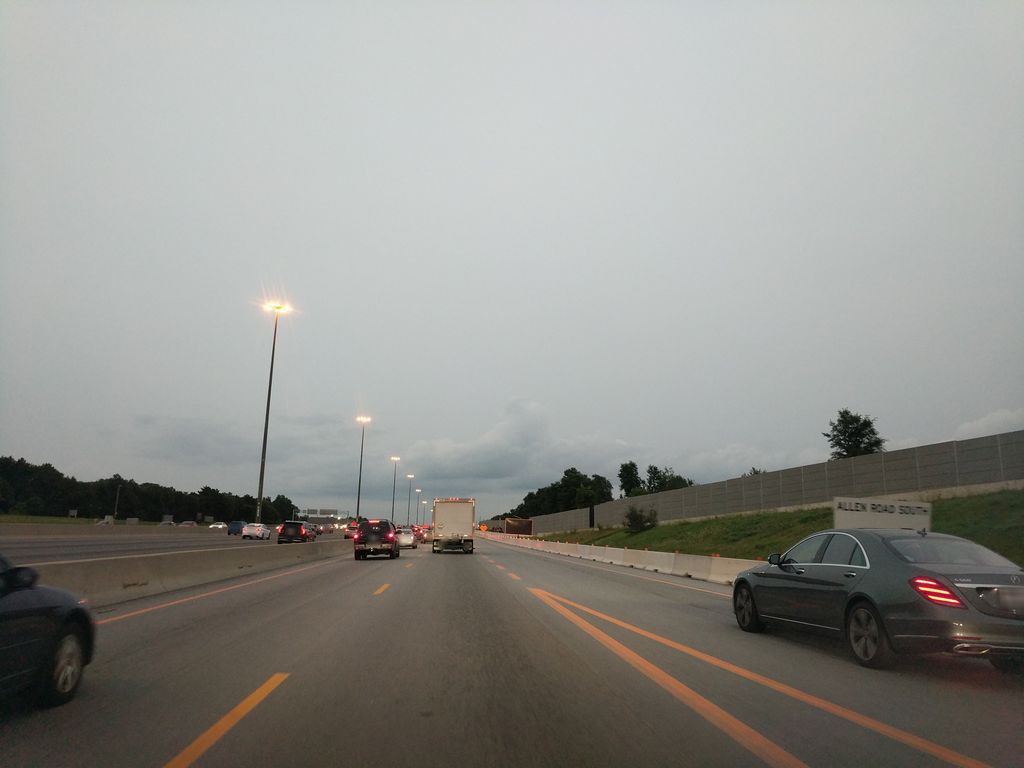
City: toronto